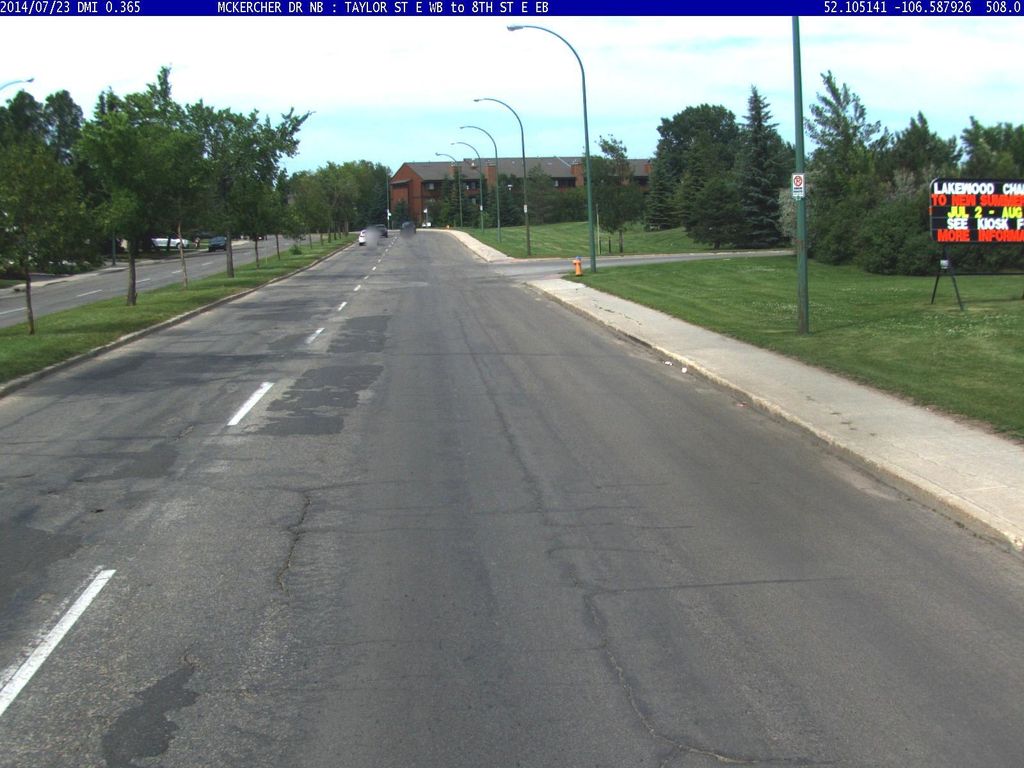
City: saskatoon